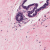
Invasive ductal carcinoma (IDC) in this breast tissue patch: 0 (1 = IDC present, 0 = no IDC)